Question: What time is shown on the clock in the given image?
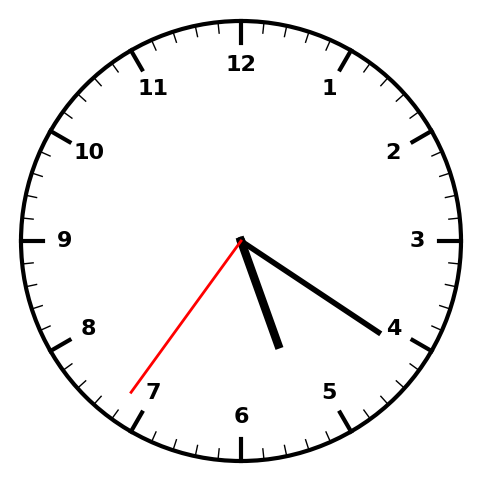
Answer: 05:20:36